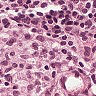
Metastatic tissue present: no